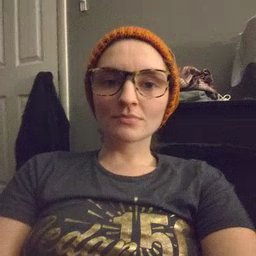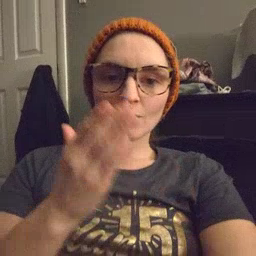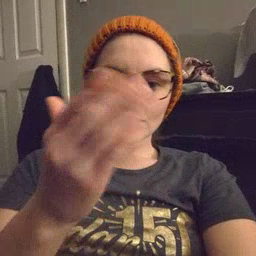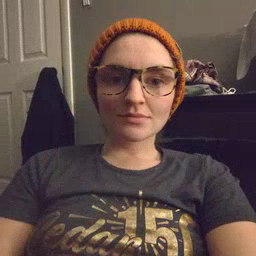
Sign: boat